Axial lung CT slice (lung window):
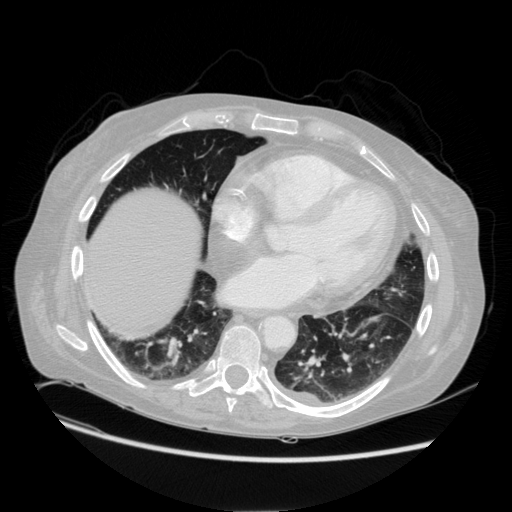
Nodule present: no